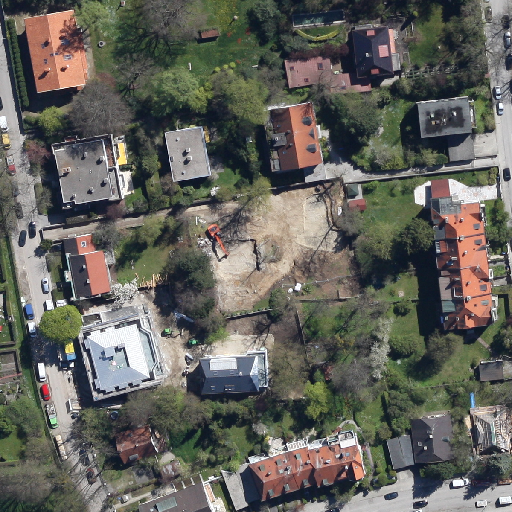
Referring expression: light-duty vehicle in the parking area